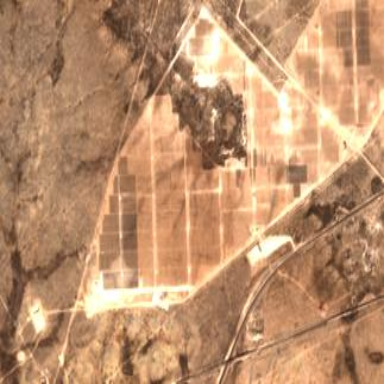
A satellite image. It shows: Solar power plant with photovoltaic technology. The plant generates electricity and is surrounded by fence.